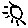
Label: sun